Question: I have this problem, but I am not 100% sure that is related with KnockOutJS. In a grid, some of the buttons inside a row are optional, and are being shown depending on the values of the bound item. I am using conditional binding to show some buttons or other, but apparently, even when they are not show, the still create a space somehow:

As you can see, a magic space appears between those two buttons.
This is the template code of those 3 columns as I wrote it:
'''
<td>
<a href="#" class="editDetails">Edit</a>
<a href="#" class="viewDetails">View</a>
</td>
<td>
<!-- ko if: (CanEdit()) -->
<a href="#" class="editPremium">Edit</a>
<!-- /ko -->
<!-- ko if: (!CanEdit()) -->
<a href="#" class="createCopy">Copy</a>
<!-- /ko -->
<a href="#" class="viewPremiums">View</a>
</td>
<td>
<a href="#" class="delete">Delete</a>
</td>
'''
There is no CSS associated with those classes.
As you can see, there is a button that is not being shown, and maybe the culprit of that space between the other two. This is the code generated as indicated by Google Chrome for that problematic TD:
'''
<td>
<!-- ko if: (CanEdit()) -->
<a href="#" class="editPremium" style="visibility: visible;">Edit</a>
<!-- /ko -->
<!-- ko if: (!CanEdit()) -->
<!-- /ko -->
<a href="#" class="viewPremiums">View</a>
</td>
'''
So the middle button is not shown (as expected), but an extra space is created between the other two.
How may I get ride of that space between the two buttons?
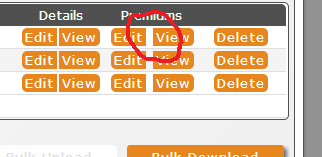
Answer: Would it work to use the 'visible' binding?
'''
<td>
<a href="#" class="editPremium" data-bind="visible: CanEdit()">Edit</a>
<a href="#" class="createCopy" data-bind="visible: !CanEdit()">Copy</a>
<a href="#" class="viewPremiums">View</a>
</td>
'''
Alternatively, you could try removing much of the space around the elements:
'''
<td>
<!-- ko if: (CanEdit()) --><a href="#" class="editPremium">Edit</a><!-- /ko -->
<!-- ko if: (!CanEdit()) --><a href="#" class="createCopy">Copy</a><!-- /ko -->
<a href="#" class="viewPremiums">View</a>
</td>
'''
In general, you'll have less trouble with spacing if you use block elements. You can either use a 'div' to enclose each 'a' or style the 'a' as 'display:block;' and add 'float:left;' to make them align horizontally.